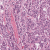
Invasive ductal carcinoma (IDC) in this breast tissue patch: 1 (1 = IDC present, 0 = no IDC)